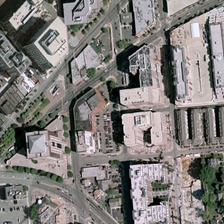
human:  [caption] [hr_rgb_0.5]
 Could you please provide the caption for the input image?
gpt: many buildings and some green trees are in a commercial area .

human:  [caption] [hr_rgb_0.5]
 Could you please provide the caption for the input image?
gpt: many buildings and some green trees are in a commercial area .

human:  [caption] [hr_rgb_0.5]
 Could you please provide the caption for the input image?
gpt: many buildings and some green trees are in a commercial area .

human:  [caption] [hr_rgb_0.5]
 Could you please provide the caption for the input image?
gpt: many buildings and some green trees are in a commercial area .

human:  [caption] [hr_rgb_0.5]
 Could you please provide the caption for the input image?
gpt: many buildings and some green trees are in a commercial area .